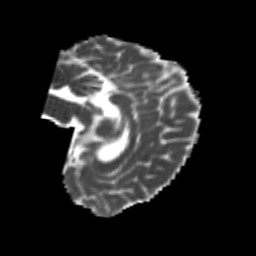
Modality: MD
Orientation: sagittal
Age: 21
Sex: female
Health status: healthy
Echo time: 0.074 s